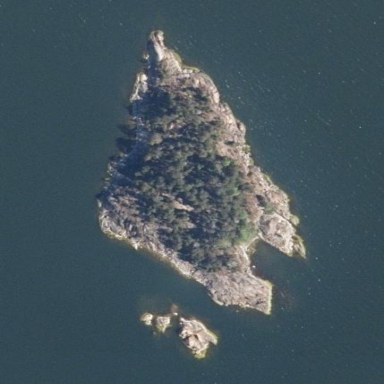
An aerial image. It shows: Islet along the natural coastline.